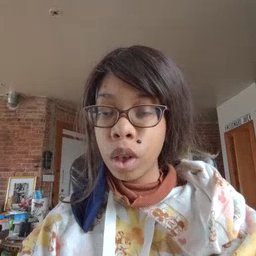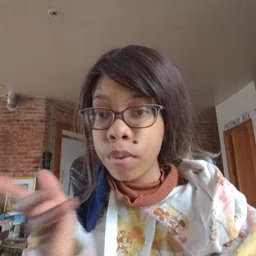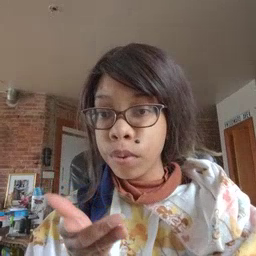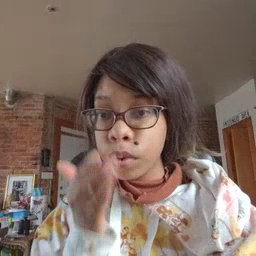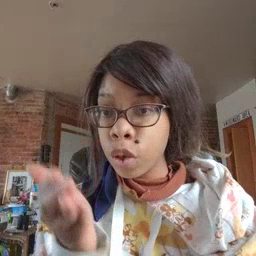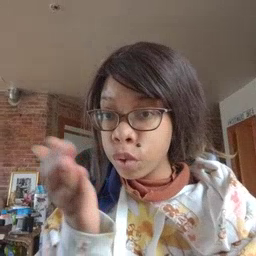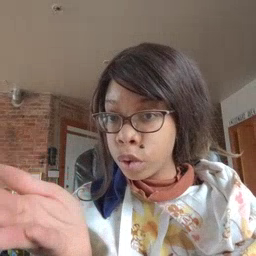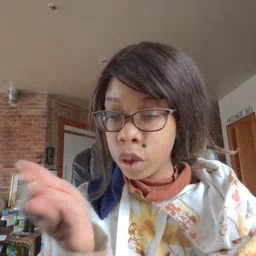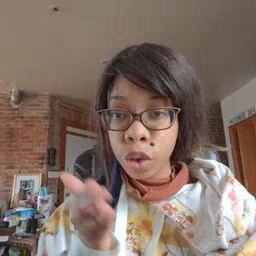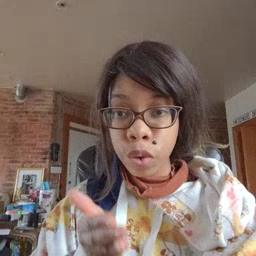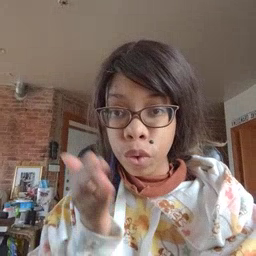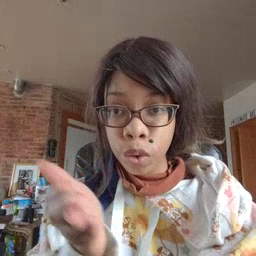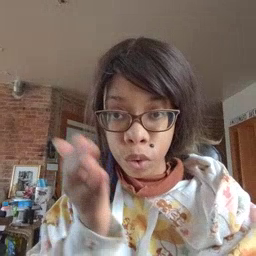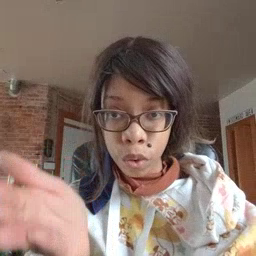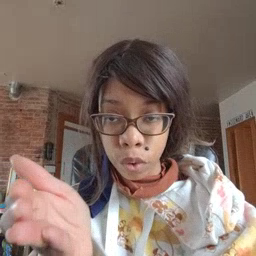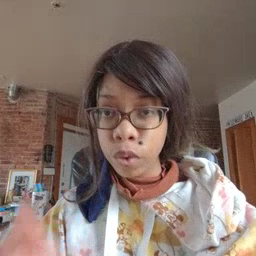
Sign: boat